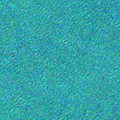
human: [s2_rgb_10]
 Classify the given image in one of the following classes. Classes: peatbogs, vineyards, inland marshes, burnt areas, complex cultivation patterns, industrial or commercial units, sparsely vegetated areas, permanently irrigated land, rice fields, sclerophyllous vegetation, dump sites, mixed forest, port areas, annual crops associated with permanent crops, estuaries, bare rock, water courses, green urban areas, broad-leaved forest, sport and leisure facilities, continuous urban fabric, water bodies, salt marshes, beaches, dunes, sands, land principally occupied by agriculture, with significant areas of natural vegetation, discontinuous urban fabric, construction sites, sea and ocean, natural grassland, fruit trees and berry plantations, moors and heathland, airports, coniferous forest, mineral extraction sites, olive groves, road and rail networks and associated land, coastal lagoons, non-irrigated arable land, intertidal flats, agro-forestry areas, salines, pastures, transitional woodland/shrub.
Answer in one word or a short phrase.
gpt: sea and ocean